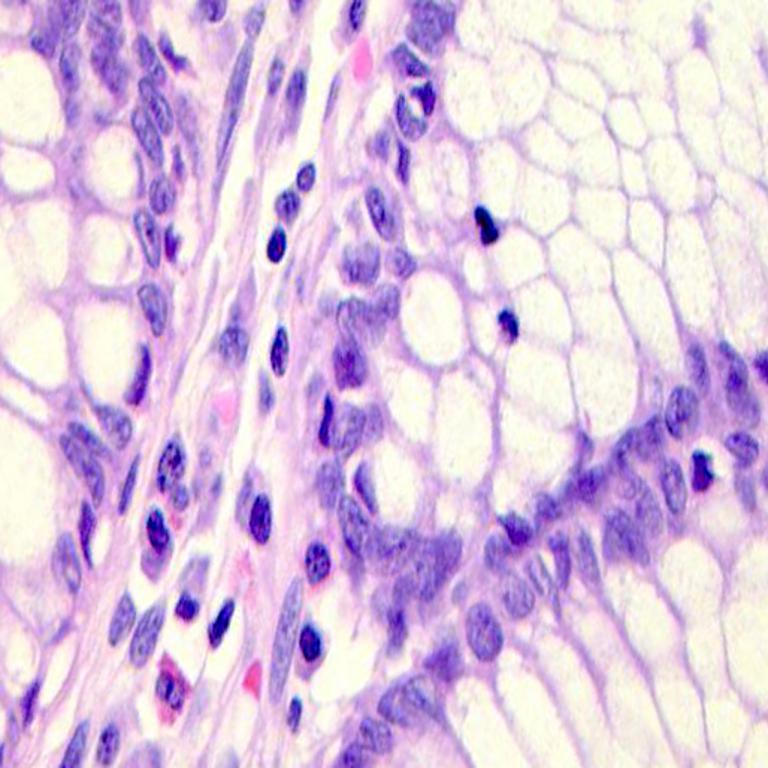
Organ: colon
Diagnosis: benign